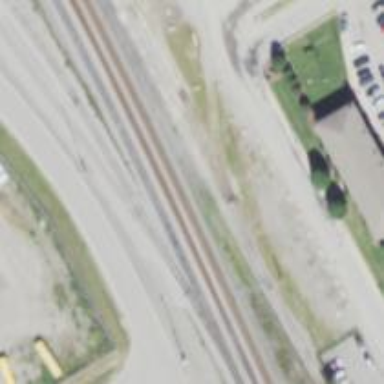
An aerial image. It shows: Railway yard used for servicing trains.